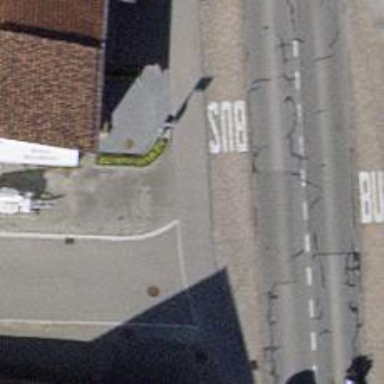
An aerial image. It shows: Bus stop with platform for public transport.